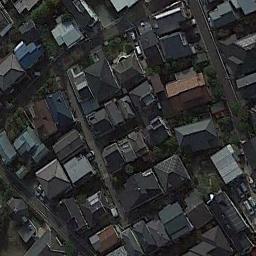
Label: residential